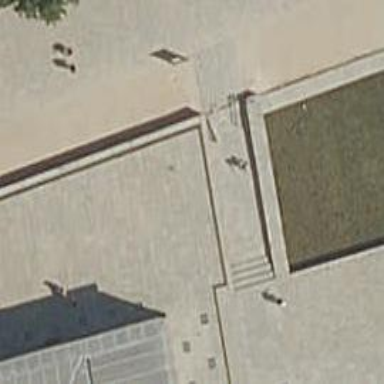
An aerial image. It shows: Set of steps made of paving stones.